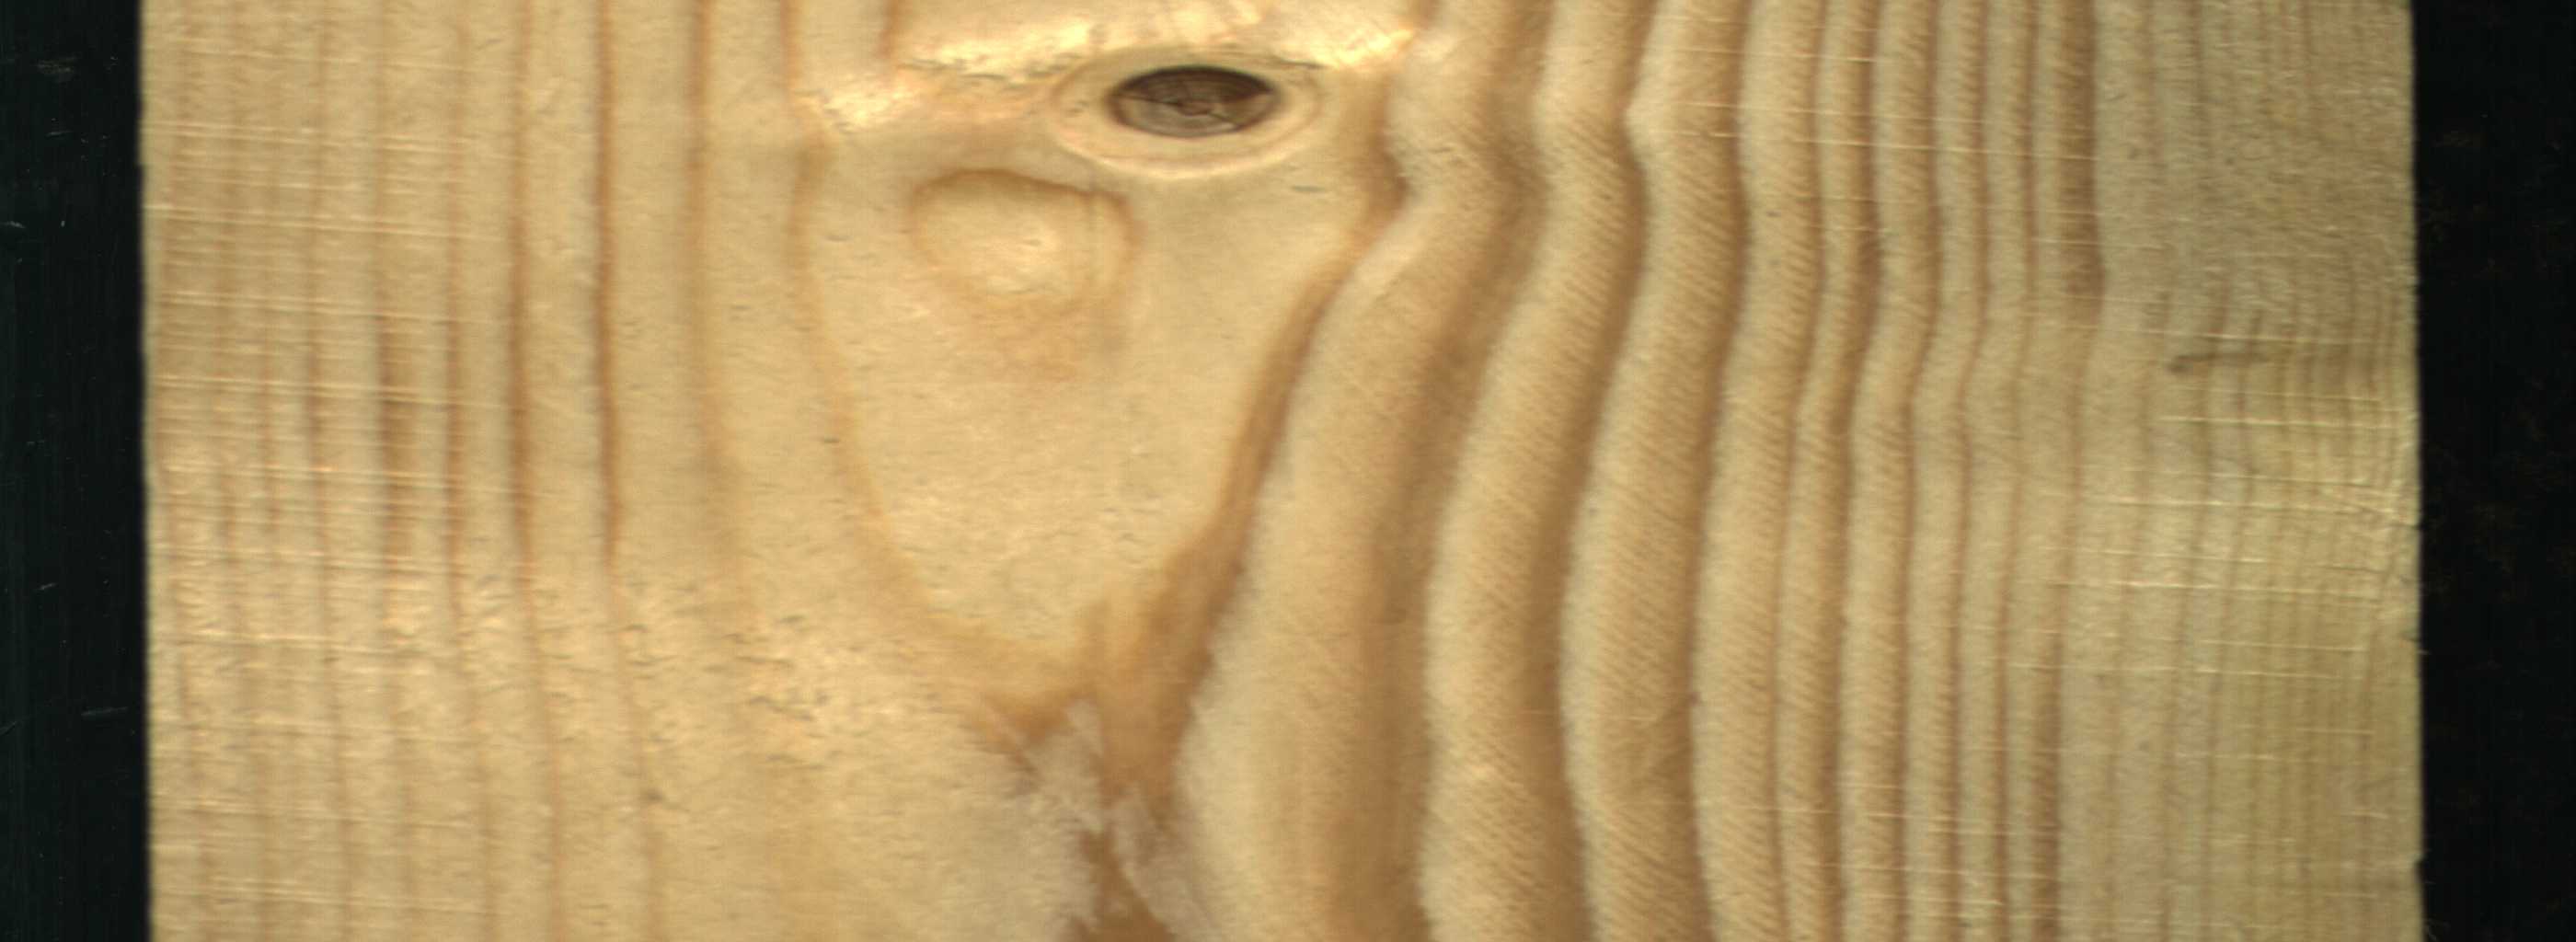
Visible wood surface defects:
Dead_Knot